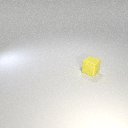
small yellow rubber cube